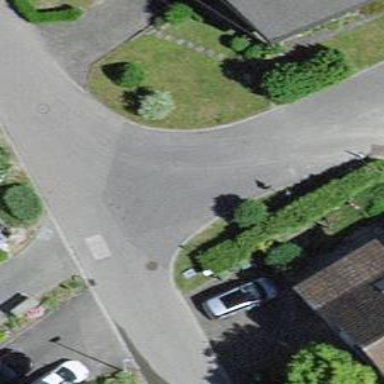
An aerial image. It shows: Asphalt road in residential area.